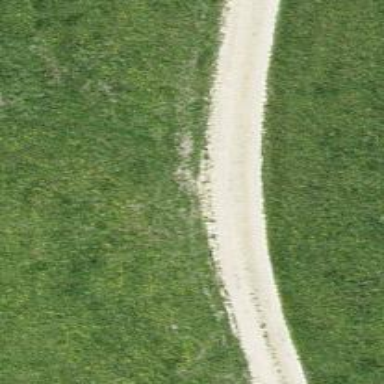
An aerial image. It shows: Unpaved track with grade2 tracktype.